Field crop: maize
Growth stage: 2
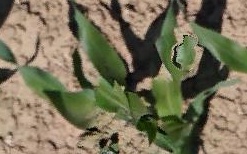
Species: maize